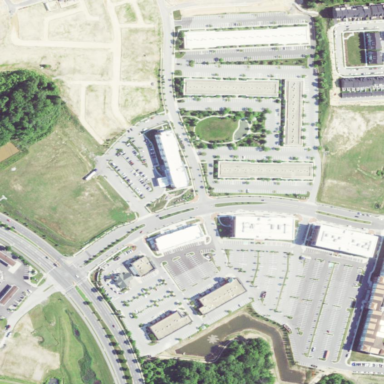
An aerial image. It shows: Commercial area.